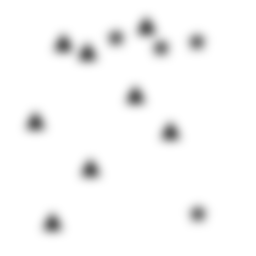
Squares: 0
Triangles: 8
Stars: 4
Total shapes: 12